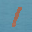
Label: 1